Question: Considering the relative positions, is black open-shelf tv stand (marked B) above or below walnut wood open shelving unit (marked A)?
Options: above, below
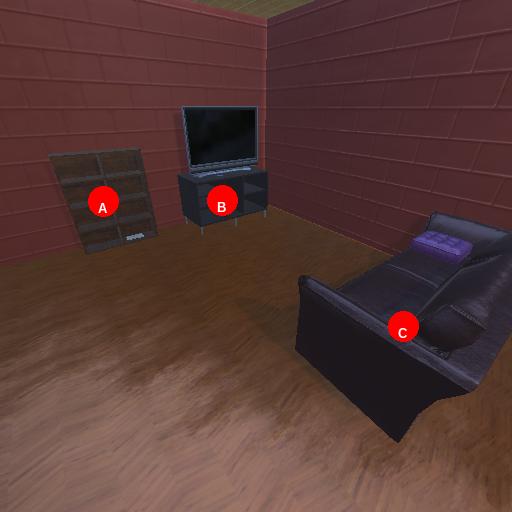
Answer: above